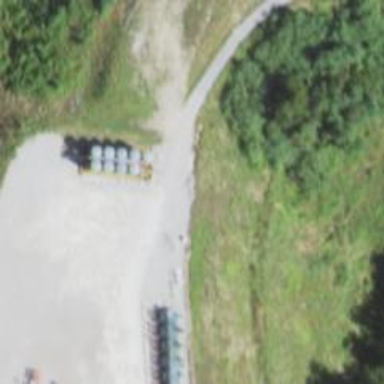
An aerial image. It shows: Storage tank with man-made structure.